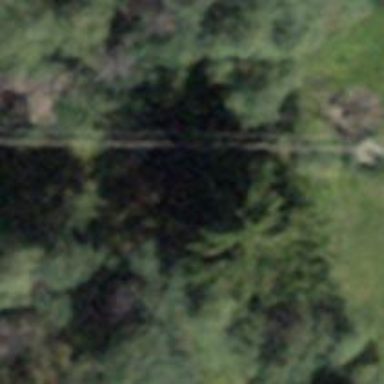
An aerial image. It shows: Power pole.